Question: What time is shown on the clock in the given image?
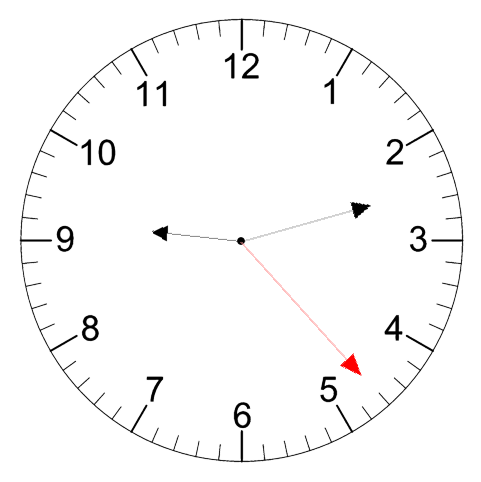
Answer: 09:12:23